Question: I have a MySQL table that I am acessing from R using the package "RODBC". A few of the columns has long concatenated strings separated by the STX character (). I have shown a screen print of the the character below (the character is circled):

I would like to run the following query from R (RODBC package) to replace the STX delimiter with a different character:
'''
SELECT REPLACE(columnName, '****', '#') FROM tableName
'''
I have given the complete code below:
'''
library(RODBC)
myconn <-odbcConnect("mydsn")
query <- "SELECT REPLACE(columnName, '', '#') FROM tableName"
queryResults <- sqlQuery(myconn, query)
'''
Is there a way to accomplish this from R?
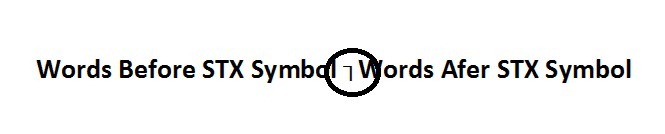
Answer: RODBC includes the function 'sqlQuery()', which lets you send SQL queries to the connection. According to the documentation, "The term 'query' includes any valid SQL statement including table creation, alteration, updates etc as well as SELECTs. The sqlQuery command is a convenience wrapper that first calls odbcQuery and then sqlGetResults. If finer-grained control is needed, for example over the number of rows fetched, additional arguments can be passed to sqlQuery or the underlying functions called directly."